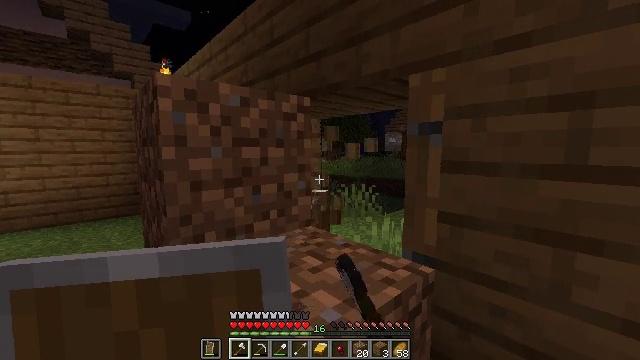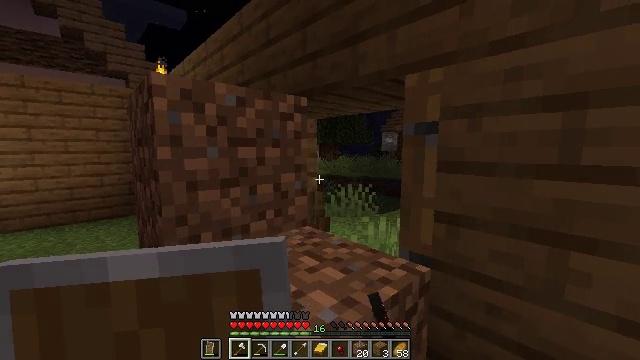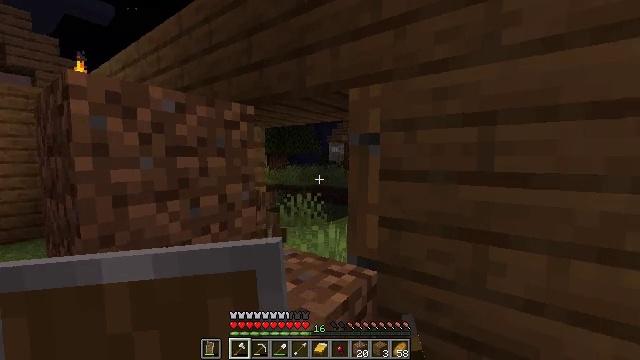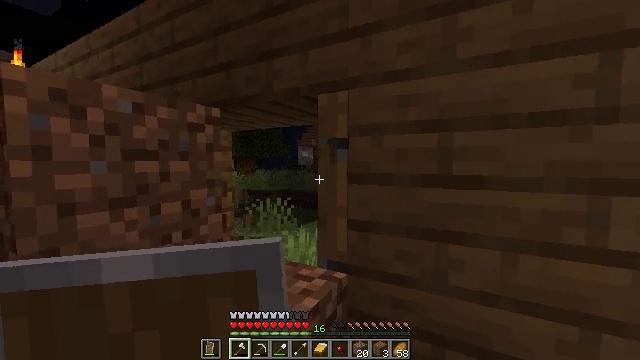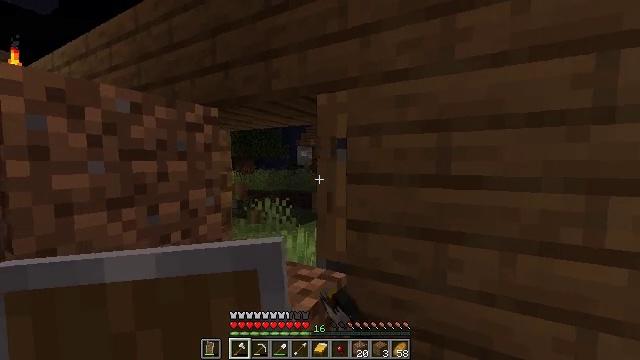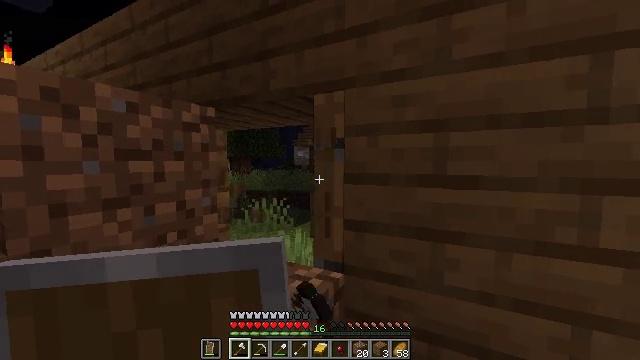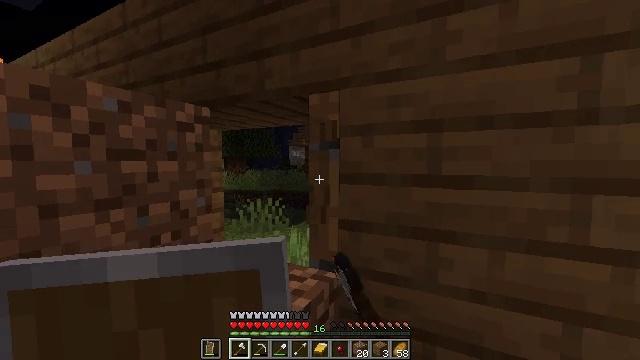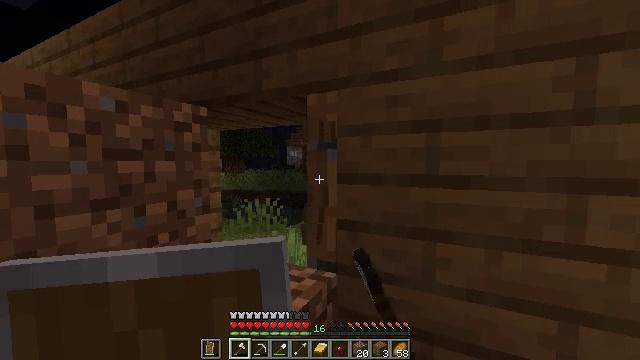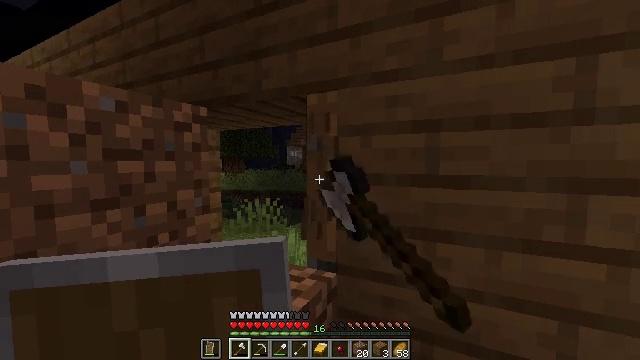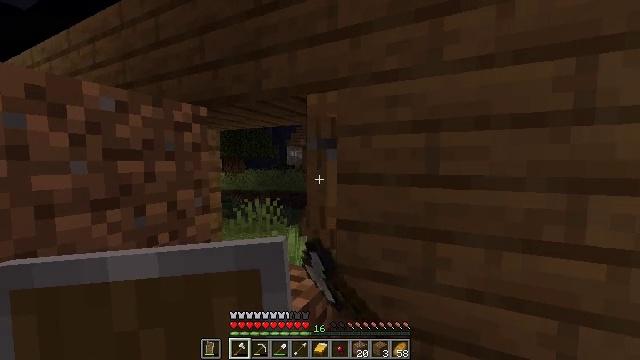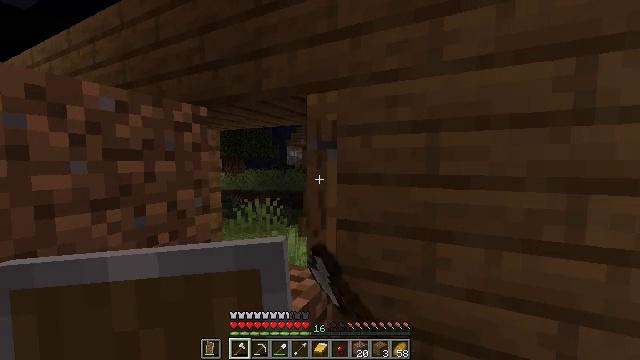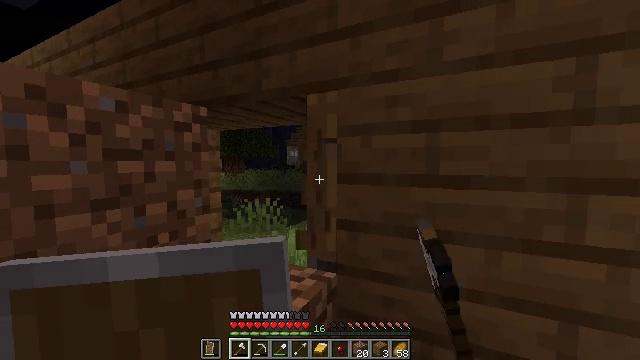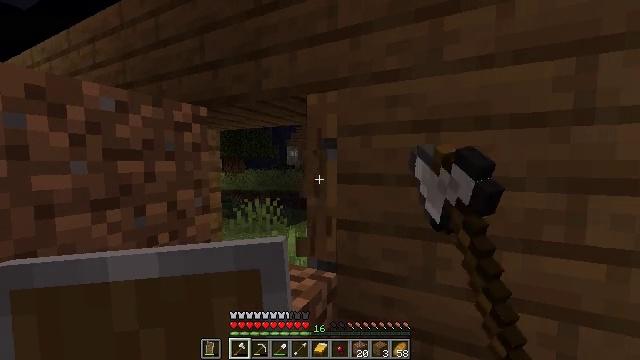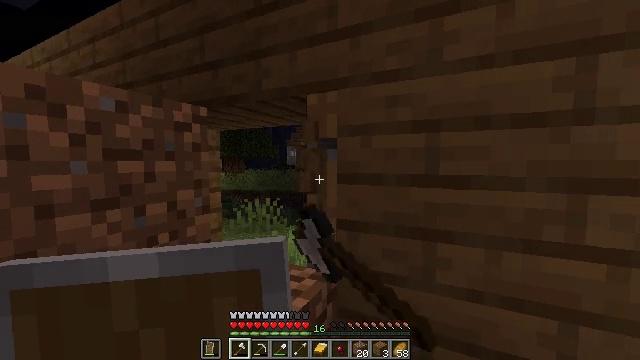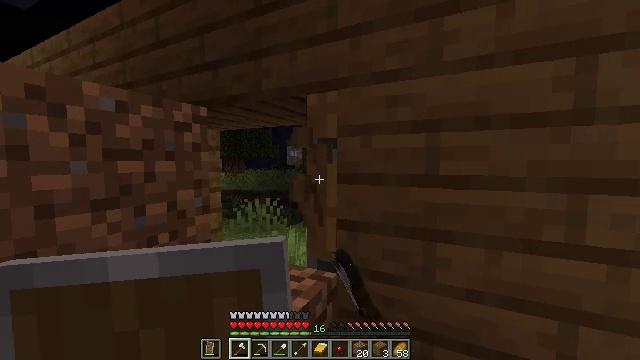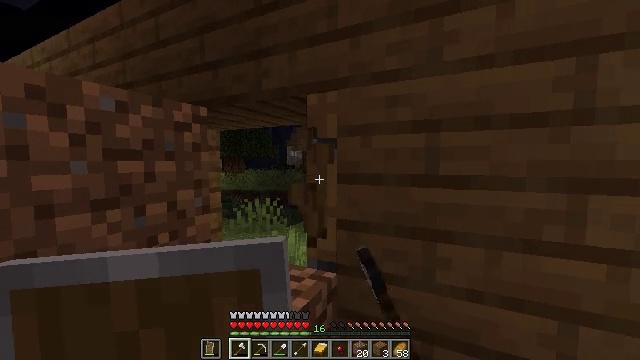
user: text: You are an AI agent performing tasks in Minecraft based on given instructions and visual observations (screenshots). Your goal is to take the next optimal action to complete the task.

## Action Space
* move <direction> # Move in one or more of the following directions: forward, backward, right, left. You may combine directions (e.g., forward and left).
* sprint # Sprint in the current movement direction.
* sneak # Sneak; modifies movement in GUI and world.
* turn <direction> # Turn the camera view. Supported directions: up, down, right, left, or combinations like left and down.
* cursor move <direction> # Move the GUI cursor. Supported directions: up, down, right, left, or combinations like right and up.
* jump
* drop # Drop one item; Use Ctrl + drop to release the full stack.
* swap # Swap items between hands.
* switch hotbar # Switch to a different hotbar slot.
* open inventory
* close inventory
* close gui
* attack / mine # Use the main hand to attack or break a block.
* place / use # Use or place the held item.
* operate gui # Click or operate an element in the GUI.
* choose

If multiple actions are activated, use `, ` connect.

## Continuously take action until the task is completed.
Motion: motion action
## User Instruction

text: Break the spruce door to remove it.
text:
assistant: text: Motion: attack / mine
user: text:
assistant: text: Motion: turn right and up, attack / mine
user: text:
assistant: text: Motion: turn right, attack / mine
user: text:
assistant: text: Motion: attack / mine
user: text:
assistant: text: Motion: attack / mine
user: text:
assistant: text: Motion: turn right, attack / mine
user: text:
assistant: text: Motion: attack / mine
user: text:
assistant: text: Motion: attack / mine
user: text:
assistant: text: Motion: attack / mine
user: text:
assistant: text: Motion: attack / mine
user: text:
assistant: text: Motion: attack / mine
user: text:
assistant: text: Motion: attack / mine
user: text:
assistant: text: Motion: attack / mine
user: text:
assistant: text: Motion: attack / mine
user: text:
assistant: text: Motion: attack / mine
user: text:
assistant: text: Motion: attack / mine
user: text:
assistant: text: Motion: attack / mine
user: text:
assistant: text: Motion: attack / mine
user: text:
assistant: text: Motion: attack / mine
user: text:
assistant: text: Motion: attack / mine
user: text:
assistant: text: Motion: attack / mine
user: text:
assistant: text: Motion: attack / mine
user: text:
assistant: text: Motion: attack / mine